Aerial crown-view tile of a tropical tree (Barro Colorado Island, Panama), acquired 20250715:
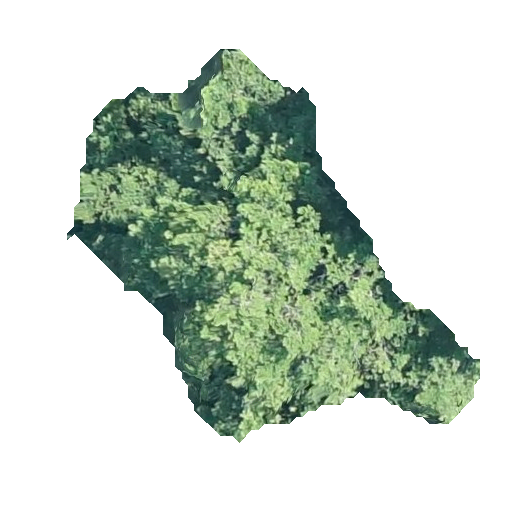
Species: Terminalia amazonia
GBIF accepted scientific name: Terminalia amazonica
Crown area: 129.027 m²